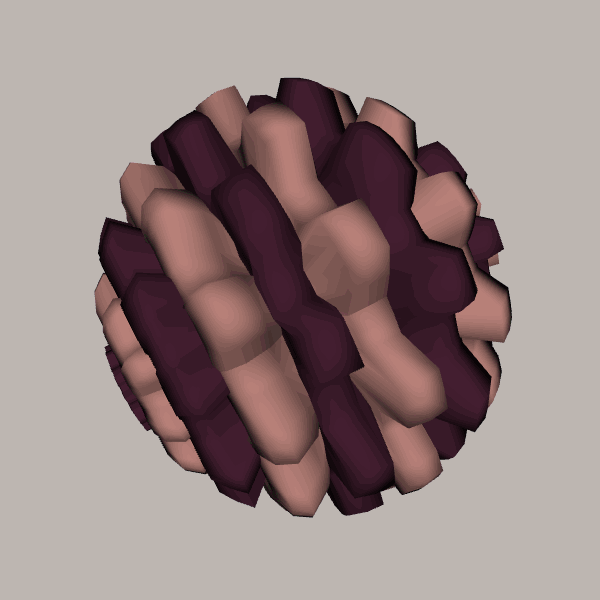
Background: light